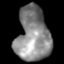
Tissue: skin
Cell type: Epithelial cells
Senescence score: 0.2732
Nuclear area (px): 1763
Mean DAPI intensity: 136.111